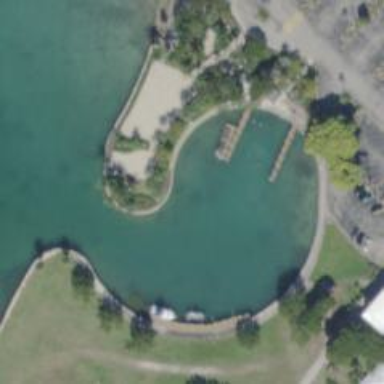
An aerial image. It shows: Man-made pier.